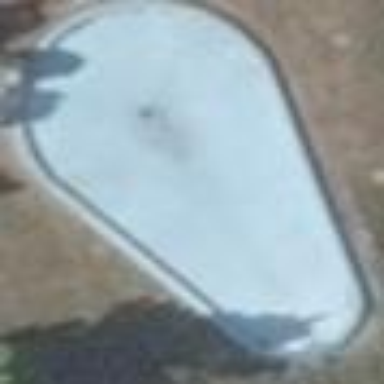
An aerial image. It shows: Outdoor swimming pool on leisure land.